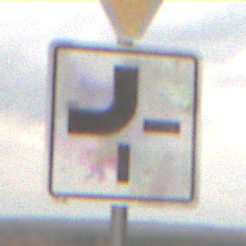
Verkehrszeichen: VerlaufVorfahrtsstrasse2
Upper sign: VorfahrtGewaehren
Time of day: MorningAfternoon
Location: Outdoor (Nature)
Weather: Overcast
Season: NotSpecified
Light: Natural